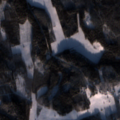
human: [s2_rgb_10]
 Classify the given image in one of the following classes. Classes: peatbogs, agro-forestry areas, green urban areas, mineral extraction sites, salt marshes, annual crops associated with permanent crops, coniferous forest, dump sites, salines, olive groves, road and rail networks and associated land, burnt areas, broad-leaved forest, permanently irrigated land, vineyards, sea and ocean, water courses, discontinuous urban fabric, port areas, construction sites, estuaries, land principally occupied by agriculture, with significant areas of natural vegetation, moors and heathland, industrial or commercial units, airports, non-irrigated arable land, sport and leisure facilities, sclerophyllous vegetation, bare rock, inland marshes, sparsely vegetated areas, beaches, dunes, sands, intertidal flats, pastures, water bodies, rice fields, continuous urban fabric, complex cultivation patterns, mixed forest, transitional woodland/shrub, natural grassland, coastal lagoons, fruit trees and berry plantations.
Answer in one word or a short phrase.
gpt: non-irrigated arable land, land principally occupied by agriculture, with significant areas of natural vegetation, coniferous forest, mixed forest, transitional woodland/shrub